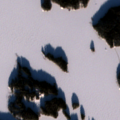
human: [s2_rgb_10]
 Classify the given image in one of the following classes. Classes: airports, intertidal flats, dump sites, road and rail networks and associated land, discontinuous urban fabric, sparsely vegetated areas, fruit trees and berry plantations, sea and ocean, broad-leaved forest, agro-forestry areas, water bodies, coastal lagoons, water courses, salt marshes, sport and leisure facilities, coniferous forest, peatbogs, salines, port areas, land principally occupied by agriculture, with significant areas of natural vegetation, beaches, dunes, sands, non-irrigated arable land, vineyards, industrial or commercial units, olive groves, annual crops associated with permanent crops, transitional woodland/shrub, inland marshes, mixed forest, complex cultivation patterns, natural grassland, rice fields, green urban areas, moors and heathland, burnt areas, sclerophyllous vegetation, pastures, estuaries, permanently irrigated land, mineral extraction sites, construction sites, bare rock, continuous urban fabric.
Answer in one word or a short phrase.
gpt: coniferous forest, mixed forest, water bodies